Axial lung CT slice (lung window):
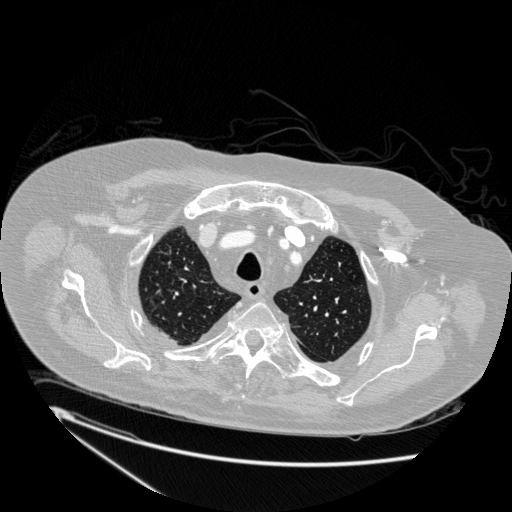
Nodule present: no